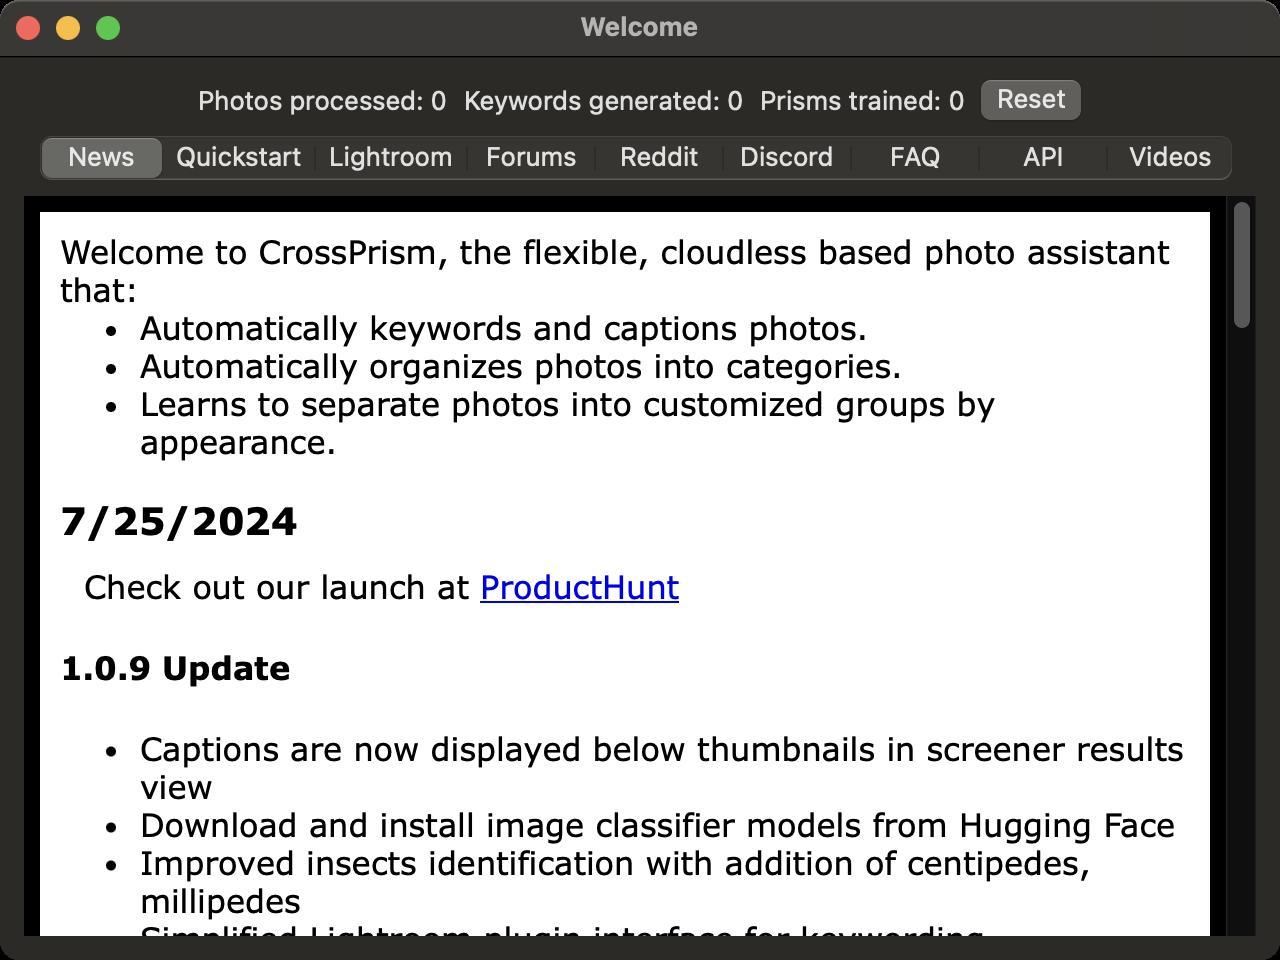
Accessibility tree:
{"name": "Welcome", "role": "AXWindow", "description": null, "role_description": "standard window", "value": null, "position": "544.00;295.00", "size": "640;480", "children": [{"name": null, "role": "AXGroup", "description": null, "role_description": "group", "value": null, "position": "0.00;0.00", "size": "640;480", "children": [{"name": null, "role": "AXStaticText", "description": null, "role_description": "text", "value": "Photos processed: 0", "position": "99.00;42.00", "size": "125;16", "children": []}, {"name": null, "role": "AXStaticText", "description": null, "role_description": "text", "value": "Keywords generated: 0", "position": "232.00;42.00", "size": "140;16", "children": []}, {"name": null, "role": "AXStaticText", "description": null, "role_description": "text", "value": "Prisms trained: 0", "position": "380.00;42.00", "size": "102;16", "children": []}, {"name": null, "role": "AXButton", "description": "Reset", "role_description": "button", "value": null, "position": "498.50;41.00", "size": "34;16", "children": []}, {"name": null, "role": "AXRadioGroup", "description": null, "role_description": "radio group", "value": "{\n    \"name\": null,\n    \"role\": \"AXRadioButton\",\n    \"description\": \"News\",\n    \"role_description\": \"radio button\",\n    \"value\": 1,\n    \"position\": \"18.00;67.00\",\n    \"size\": \"64;24\",\n    \"children\": []\n}", "position": "20.00;68.00", "size": "600;22", "children": [{"name": null, "role": "AXRadioButton", "description": "News", "role_description": "radio button", "value": 1, "position": "18.00;67.00", "size": "64;24", "children": []}, {"name": null, "role": "AXRadioButton", "description": "Quickstart", "role_description": "radio button", "value": 0, "position": "82.00;67.00", "size": "76;24", "children": []}, {"name": null, "role": "AXRadioButton", "description": "Lightroom", "role_description": "radio button", "value": 0, "position": "158.00;67.00", "size": "76;24", "children": []}, {"name": null, "role": "AXRadioButton", "description": "Forums", "role_description": "radio button", "value": 0, "position": "234.00;67.00", "size": "64;24", "children": []}, {"name": null, "role": "AXRadioButton", "description": "Reddit", "role_description": "radio button", "value": 0, "position": "298.00;67.00", "size": "64;24", "children": []}, {"name": null, "role": "AXRadioButton", "description": "Discord", "role_description": "radio button", "value": 0, "position": "362.00;67.00", "size": "64;24", "children": []}, {"name": null, "role": "AXRadioButton", "description": "FAQ", "role_description": "radio button", "value": 0, "position": "426.00;67.00", "size": "64;24", "children": []}, {"name": null, "role": "AXRadioButton", "description": "API", "role_description": "radio button", "value": 0, "position": "490.00;67.00", "size": "64;24", "children": []}, {"name": null, "role": "AXRadioButton", "description": "Videos", "role_description": "radio button", "value": 0, "position": "554.00;67.00", "size": "64;24", "children": []}]}, {"name": null, "role": "AXGroup", "description": null, "role_description": "group", "value": null, "position": "12.00;98.00", "size": "616;370", "children": [{"name": null, "role": "AXGroup", "description": null, "role_description": "group", "value": null, "position": "12.00;98.00", "size": "616;370", "children": [{"name": "", "role": "AXScrollArea", "description": "", "role_description": "scroll area", "value": "", "position": "12.00;98.00", "size": "616;370", "children": [{"name": "", "role": "AXWebArea", "description": "CrossPrism News", "role_description": "HTML content", "value": "", "position": "12.00;98.00", "size": "601;2066", "children": [{"name": "", "role": "AXStaticText", "description": "", "role_description": "text", "value": "Welcome to CrossPrism, the flexible, cloudless based photo assistant that:", "position": "30.00;116.00", "size": "555;38", "children": []}, {"name": "", "role": "AXList", "description": "", "role_description": "content list", "value": "", "position": "30.00;154.00", "size": "565;76", "children": [{"name": "", "role": "AXGroup", "description": "", "role_description": "group", "value": "", "position": "70.00;154.00", "size": "525;19", "children": [{"name": "", "role": "AXListMarker", "description": "", "role_description": "list marker", "value": "•", "position": "52.00;154.00", "size": "7;19", "children": []}, {"name": "", "role": "AXStaticText", "description": "", "role_description": "text", "value": "Automatically keywords and captions photos.", "position": "70.00;154.00", "size": "365;19", "children": []}]}, {"name": "", "role": "AXGroup", "description": "", "role_description": "group", "value": "", "position": "70.00;173.00", "size": "525;19", "children": [{"name": "", "role": "AXListMarker", "description": "", "role_description": "list marker", "value": "•", "position": "52.00;173.00", "size": "7;19", "children": []}, {"name": "", "role": "AXStaticText", "description": "", "role_description": "text", "value": "Automatically organizes photos into categories.", "position": "70.00;173.00", "size": "382;19", "children": []}]}, {"name": "", "role": "AXGroup", "description": "", "role_description": "group", "value": "", "position": "70.00;192.00", "size": "525;38", "children": [{"name": "", "role": "AXListMarker", "description": "", "role_description": "list marker", "value": "•", "position": "52.00;192.00", "size": "7;19", "children": []}, {"name": "", "role": "AXStaticText", "description": "", "role_description": "text", "value": "Learns to separate photos into customized groups by appearance.", "position": "70.00;192.00", "size": "428;38", "children": []}]}]}, {"name": "7/25/2024", "role": "AXHeading", "description": "", "role_description": "heading", "value": 3, "position": "30.00;248.00", "size": "565;24", "children": [{"name": "", "role": "AXStaticText", "description": "", "role_description": "text", "value": "7/25/2024", "position": "30.00;248.00", "size": "119;24", "children": []}]}, {"name": "", "role": "AXGroup", "description": "", "role_description": "group", "value": "", "position": "42.00;283.00", "size": "541;20", "children": [{"name": "", "role": "AXStaticText", "description": "", "role_description": "text", "value": "Check out our launch at ", "position": "42.00;283.00", "size": "199;20", "children": []}, {"name": "ProductHunt", "role": "AXLink", "description": "", "role_description": "link", "value": "", "position": "240.00;283.00", "size": "100;20", "children": [{"name": "", "role": "AXStaticText", "description": "", "role_description": "text", "value": "ProductHunt", "position": "240.00;283.00", "size": "100;20", "children": []}]}]}, {"name": "1.0.9_Update", "role": "AXHeading", "description": "", "role_description": "heading", "value": 4, "position": "30.00;323.00", "size": "565;20", "children": [{"name": "", "role": "AXStaticText", "description": "", "role_description": "text", "value": "1.0.9 Update", "position": "30.00;323.00", "size": "116;20", "children": []}]}, {"name": "", "role": "AXList", "description": "", "role_description": "content list", "value": "", "position": "30.00;364.00", "size": "565;115", "children": [{"name": "", "role": "AXGroup", "description": "", "role_description": "group", "value": "", "position": "70.00;364.00", "size": "525;39", "children": [{"name": "", "role": "AXListMarker", "description": "", "role_description": "list marker", "value": "•", "position": "52.00;364.00", "size": "7;20", "children": []}, {"name": "", "role": "AXStaticText", "description": "", "role_description": "text", "value": "Captions are now displayed below thumbnails in screener results view", "position": "70.00;364.00", "size": "522;39", "children": []}]}, {"name": "", "role": "AXGroup", "description": "", "role_description": "group", "value": "", "position": "70.00;402.00", "size": "525;20", "children": [{"name": "", "role": "AXListMarker", "description": "", "role_description": "list marker", "value": "•", "position": "52.00;402.00", "size": "7;20", "children": []}, {"name": "", "role": "AXStaticText", "description": "", "role_description": "text", "value": "Download and install image classifier models from Hugging Face", "position": "70.00;402.00", "size": "518;20", "children": []}]}, {"name": "", "role": "AXGroup", "description": "", "role_description": "group", "value": "", "position": "70.00;421.00", "size": "525;39", "children": [{"name": "", "role": "AXListMarker", "description": "", "role_description": "list marker", "value": "•", "position": "52.00;421.00", "size": "7;20", "children": []}, {"name": "", "role": "AXStaticText", "description": "", "role_description": "text", "value": "Improved insects identification with addition of centipedes, millipedes", "position": "70.00;421.00", "size": "476;39", "children": []}]}, {"name": "", "role": "AXGroup", "description": "", "role_description": "group", "value": "", "position": "70.00;459.00", "size": "525;20", "children": [{"name": "", "role": "AXListMarker", "description": "", "role_description": "list marker", "value": "•", "position": "52.00;459.00", "size": "7;20", "children": []}, {"name": "", "role": "AXStaticText", "description": "", "role_description": "text", "value": "Simplified Lightroom plugin interface for keywording.", "position": "70.00;459.00", "size": "429;20", "children": []}]}]}, {"name": "3/20/2024", "role": "AXHeading", "description": "", "role_description": "heading", "value": 3, "position": "30.00;496.00", "size": "565;24", "children": [{"name": "", "role": "AXStaticText", "description": "", "role_description": "text", "value": "3/20/2024", "position": "30.00;496.00", "size": "119;24", "children": []}]}, {"name": "", "role": "AXGroup", "description": "", "role_description": "group", "value": "", "position": "42.00;531.00", "size": "541;58", "children": [{"name": "", "role": "AXStaticText", "description": "", "role_description": "text", "value": "Support for video! Train models to search through video frames and keyword videos. Use the built in player to see where the keywords occur on a video timeline.", "position": "42.00;531.00", "size": "513;58", "children": []}]}, {"name": "", "role": "AXScrollArea", "description": "", "role_description": "scroll area", "value": "", "position": "30.00;601.00", "size": "560;315", "children": [{"name": "", "role": "AXWebArea", "description": "YouTube video player", "role_description": "HTML content", "value": "", "position": "30.00;601.00", "size": "560;315", "children": [{"name": "", "role": "AXGroup", "description": "YouTube Video Player", "role_description": "group", "value": "", "position": "30.00;601.00", "size": "560;315", "children": [{"name": "", "role": "AXGroup", "description": "", "role_description": "group", "value": "", "position": "30.00;286.00", "size": "560;315", "children": [{"name": "", "role": "AXGroup", "description": "", "role_description": "video playback", "value": "", "position": "30.00;286.00", "size": "560;315", "children": []}]}, {"name": "", "role": "AXGroup", "description": "", "role_description": "group", "value": "", "position": "30.00;601.00", "size": "560;99", "children": []}, {"name": "", "role": "AXGroup", "description": "", "role_description": "group", "value": "", "position": "30.00;601.00", "size": "0;0", "children": []}, {"name": "", "role": "AXLink", "description": "Photo image of CrossPrism", "role_description": "link", "value": "", "position": "42.00;613.00", "size": "40;40", "children": []}, {"name": "CrossPrism_Video_Scan/Search_through_Tesla_sentry_side_camera_videos", "role": "AXLink", "description": "", "role_description": "link", "value": "", "position": "92.00;622.00", "size": "418;23", "children": [{"name": "", "role": "AXStaticText", "description": "", "role_description": "text", "value": "CrossPrism Video Scan/Search through Tesla sentry side camera videos", "position": "92.00;623.00", "size": "414;21", "children": []}]}, {"name": "", "role": "AXGroup", "description": "", "role_description": "group", "value": "", "position": "30.00;601.00", "size": "0;0", "children": []}, {"name": "", "role": "AXGroup", "description": "", "role_description": "group", "value": "", "position": "510.00;601.00", "size": "68;60", "children": [{"name": "", "role": "AXPopUpButton", "description": "Share", "role_description": "pop up button", "value": "", "position": "520.00;601.00", "size": "48;60", "children": []}]}, {"name": "", "role": "AXGroup", "description": "", "role_description": "group", "value": "", "position": "30.00;601.00", "size": "560;315", "children": [{"name": "", "role": "AXGroup", "description": "", "role_description": "group", "value": "", "position": "30.00;601.00", "size": "560;315", "children": []}, {"name": "", "role": "AXButton", "description": "Play", "role_description": "button", "value": "", "position": "276.00;734.00", "size": "68;49", "children": []}]}, {"name": "", "role": "AXGroup", "description": "", "role_description": "group", "value": "", "position": "30.00;601.00", "size": "0;0", "children": []}, {"name": "", "role": "AXGroup", "description": "", "role_description": "group", "value": "", "position": "30.00;601.00", "size": "0;0", "children": []}, {"name": "", "role": "AXLink", "description": "Watch on YouTube", "role_description": "link", "value": "", "position": "30.00;864.00", "size": "172;47", "children": []}]}]}]}, {"name": "2/7/2024", "role": "AXHeading", "description": "", "role_description": "heading", "value": 3, "position": "30.00;937.00", "size": "565;24", "children": [{"name": "", "role": "AXStaticText", "description": "", "role_description": "text", "value": "2/7/2024", "position": "30.00;937.00", "size": "106;24", "children": []}]}, {"name": "", "role": "AXGroup", "description": "", "role_description": "group", "value": "", "position": "42.00;972.00", "size": "541;39", "children": [{"name": "", "role": "AXStaticText", "description": "", "role_description": "text", "value": "Applying image assessment to a photography website's popular and fresh photos. Where do your photos rank?", "position": "42.00;972.00", "size": "514;39", "children": []}]}, {"name": "", "role": "AXScrollArea", "description": "", "role_description": "scroll area", "value": "", "position": "30.00;1023.00", "size": "560;315", "children": [{"name": "", "role": "AXWebArea", "description": "YouTube video player", "role_description": "HTML content", "value": "", "position": "30.00;1023.00", "size": "560;315", "children": [{"name": "", "role": "AXGroup", "description": "YouTube Video Player", "role_description": "group", "value": "", "position": "30.00;1023.00", "size": "560;315", "children": [{"name": "", "role": "AXGroup", "description": "", "role_description": "group", "value": "", "position": "30.00;708.00", "size": "560;315", "children": [{"name": "", "role": "AXGroup", "description": "", "role_description": "video playback", "value": "", "position": "30.00;708.00", "size": "560;315", "children": []}]}, {"name": "", "role": "AXGroup", "description": "", "role_description": "group", "value": "", "position": "30.00;1023.00", "size": "560;99", "children": []}, {"name": "", "role": "AXGroup", "description": "", "role_description": "group", "value": "", "position": "30.00;1023.00", "size": "0;0", "children": []}, {"name": "", "role": "AXLink", "description": "Photo image of CrossPrism", "role_description": "link", "value": "", "position": "42.00;1035.00", "size": "40;40", "children": []}, {"name": "CrossPrism_Image_Assessment_comparison_#macOS_#app_#photography", "role": "AXLink", "description": "", "role_description": "link", "value": "", "position": "92.00;1044.00", "size": "418;23", "children": [{"name": "", "role": "AXStaticText", "description": "", "role_description": "text", "value": "CrossPrism Image Assessment comparison #macOS #app #photography", "position": "92.00;1045.00", "size": "587;21", "children": []}]}, {"name": "", "role": "AXGroup", "description": "", "role_description": "group", "value": "", "position": "30.00;1023.00", "size": "0;0", "children": []}, {"name": "", "role": "AXGroup", "description": "", "role_description": "group", "value": "", "position": "510.00;1023.00", "size": "68;60", "children": [{"name": "", "role": "AXPopUpButton", "description": "Share", "role_description": "pop up button", "value": "", "position": "520.00;1023.00", "size": "48;60", "children": []}]}, {"name": "", "role": "AXGroup", "description": "", "role_description": "group", "value": "", "position": "30.00;1023.00", "size": "560;315", "children": [{"name": "", "role": "AXGroup", "description": "", "role_description": "group", "value": "", "position": "30.00;1023.00", "size": "560;315", "children": []}, {"name": "", "role": "AXButton", "description": "Play", "role_description": "button", "value": "", "position": "276.00;1156.00", "size": "68;49", "children": []}]}, {"name": "", "role": "AXGroup", "description": "", "role_description": "group", "value": "", "position": "30.00;1023.00", "size": "0;0", "children": []}, {"name": "", "role": "AXGroup", "description": "", "role_description": "group", "value": "", "position": "30.00;1023.00", "size": "0;0", "children": []}, {"name": "", "role": "AXLink", "description": "Watch on YouTube", "role_description": "link", "value": "", "position": "30.00;1286.00", "size": "172;47", "children": []}]}]}]}, {"name": "2/1/2024", "role": "AXHeading", "description": "", "role_description": "heading", "value": 3, "position": "30.00;1359.00", "size": "565;24", "children": [{"name": "", "role": "AXStaticText", "description": "", "role_description": "text", "value": "2/1/2024", "position": "30.00;1359.00", "size": "106;24", "children": []}]}, {"name": "", "role": "AXGroup", "description": "", "role_description": "group", "value": "", "position": "42.00;1394.00", "size": "541;20", "children": [{"name": "", "role": "AXStaticText", "description": "", "role_description": "text", "value": "Training traditional AI vision models with photo/label associations:", "position": "42.00;1394.00", "size": "536;20", "children": []}]}, {"name": "", "role": "AXScrollArea", "description": "", "role_description": "scroll area", "value": "", "position": "30.00;1425.00", "size": "560;315", "children": [{"name": "", "role": "AXWebArea", "description": "YouTube video player", "role_description": "HTML content", "value": "", "position": "30.00;1425.00", "size": "560;315", "children": [{"name": "", "role": "AXGroup", "description": "YouTube Video Player", "role_description": "group", "value": "", "position": "30.00;1425.00", "size": "560;315", "children": [{"name": "", "role": "AXGroup", "description": "", "role_description": "group", "value": "", "position": "30.00;1110.00", "size": "560;315", "children": [{"name": "", "role": "AXGroup", "description": "", "role_description": "video playback", "value": "", "position": "30.00;1110.00", "size": "560;315", "children": []}]}, {"name": "", "role": "AXGroup", "description": "", "role_description": "group", "value": "", "position": "30.00;1425.00", "size": "560;99", "children": []}, {"name": "", "role": "AXGroup", "description": "", "role_description": "group", "value": "", "position": "30.00;1425.00", "size": "0;0", "children": []}, {"name": "", "role": "AXLink", "description": "Photo image of CrossPrism", "role_description": "link", "value": "", "position": "42.00;1437.00", "size": "40;40", "children": []}, {"name": "CrossPrism_MacOS_Photo_Labeling_Training_#macos_#app_#lightroom_#ai", "role": "AXLink", "description": "", "role_description": "link", "value": "", "position": "92.00;1446.00", "size": "418;23", "children": [{"name": "", "role": "AXStaticText", "description": "", "role_description": "text", "value": "CrossPrism MacOS Photo Labeling Training #macos #app #lightroom #ai", "position": "92.00;1447.00", "size": "587;21", "children": []}]}, {"name": "", "role": "AXGroup", "description": "", "role_description": "group", "value": "", "position": "30.00;1425.00", "size": "0;0", "children": []}, {"name": "", "role": "AXGroup", "description": "", "role_description": "group", "value": "", "position": "510.00;1425.00", "size": "68;60", "children": [{"name": "", "role": "AXPopUpButton", "description": "Share", "role_description": "pop up button", "value": "", "position": "520.00;1425.00", "size": "48;60", "children": []}]}, {"name": "", "role": "AXGroup", "description": "", "role_description": "group", "value": "", "position": "30.00;1425.00", "size": "560;315", "children": [{"name": "", "role": "AXGroup", "description": "", "role_description": "group", "value": "", "position": "30.00;1425.00", "size": "560;315", "children": []}, {"name": "", "role": "AXButton", "description": "Play", "role_description": "button", "value": "", "position": "276.00;1558.00", "size": "68;49", "children": []}]}, {"name": "", "role": "AXGroup", "description": "", "role_description": "group", "value": "", "position": "30.00;1425.00", "size": "0;0", "children": []}, {"name": "", "role": "AXGroup", "description": "", "role_description": "group", "value": "", "position": "30.00;1425.00", "size": "0;0", "children": []}, {"name": "", "role": "AXLink", "description": "Watch on YouTube", "role_description": "link", "value": "", "position": "30.00;1688.00", "size": "172;47", "children": []}]}]}]}, {"name": "1/28/2024", "role": "AXHeading", "description": "", "role_description": "heading", "value": 3, "position": "30.00;1762.00", "size": "565;24", "children": [{"name": "", "role": "AXStaticText", "description": "", "role_description": "text", "value": "1/28/2024", "position": "30.00;1762.00", "size": "119;24", "children": []}]}, {"name": "", "role": "AXGroup", "description": "", "role_description": "group", "value": "", "position": "42.00;1797.00", "size": "541;20", "children": [{"name": "", "role": "AXStaticText", "description": "", "role_description": "text", "value": "Get started with training descriptive type prisms:", "position": "42.00;1797.00", "size": "398;20", "children": []}]}, {"name": "", "role": "AXScrollArea", "description": "", "role_description": "scroll area", "value": "", "position": "30.00;1828.00", "size": "560;315", "children": [{"name": "", "role": "AXWebArea", "description": "YouTube video player", "role_description": "HTML content", "value": "", "position": "30.00;1828.00", "size": "560;315", "children": [{"name": "", "role": "AXGroup", "description": "YouTube Video Player", "role_description": "group", "value": "", "position": "30.00;1828.00", "size": "560;315", "children": [{"name": "", "role": "AXGroup", "description": "", "role_description": "group", "value": "", "position": "30.00;1513.00", "size": "560;315", "children": [{"name": "", "role": "AXGroup", "description": "", "role_description": "video playback", "value": "", "position": "30.00;1513.00", "size": "560;315", "children": []}]}, {"name": "", "role": "AXGroup", "description": "", "role_description": "group", "value": "", "position": "30.00;1828.00", "size": "560;99", "children": []}, {"name": "", "role": "AXGroup", "description": "", "role_description": "group", "value": "", "position": "30.00;1828.00", "size": "0;0", "children": []}, {"name": "", "role": "AXLink", "description": "Photo image of CrossPrism", "role_description": "link", "value": "", "position": "42.00;1840.00", "size": "40;40", "children": []}, {"name": "CrossPrism_Descriptive_Training_#crossprism_#lightroom_#photography_#macOS_#computervision", "role": "AXLink", "description": "", "role_description": "link", "value": "", "position": "92.00;1849.00", "size": "418;23", "children": [{"name": "", "role": "AXStaticText", "description": "", "role_description": "text", "value": "CrossPrism Descriptive Training #crossprism #lightroom #photography #macOS #computervision", "position": "92.00;1850.00", "size": "416;21", "children": []}]}, {"name": "", "role": "AXGroup", "description": "", "role_description": "group", "value": "", "position": "30.00;1828.00", "size": "0;0", "children": []}, {"name": "", "role": "AXGroup", "description": "", "role_description": "group", "value": "", "position": "510.00;1828.00", "size": "68;60", "children": [{"name": "", "role": "AXPopUpButton", "description": "Share", "role_description": "pop up button", "value": "", "position": "520.00;1828.00", "size": "48;60", "children": []}]}, {"name": "", "role": "AXGroup", "description": "", "role_description": "group", "value": "", "position": "30.00;1828.00", "size": "560;315", "children": [{"name": "", "role": "AXGroup", "description": "", "role_description": "group", "value": "", "position": "30.00;1828.00", "size": "560;315", "children": []}, {"name": "", "role": "AXButton", "description": "Play", "role_description": "button", "value": "", "position": "276.00;1961.00", "size": "68;49", "children": []}]}, {"name": "", "role": "AXGroup", "description": "", "role_description": "group", "value": "", "position": "30.00;1828.00", "size": "0;0", "children": []}, {"name": "", "role": "AXGroup", "description": "", "role_description": "group", "value": "", "position": "30.00;1828.00", "size": "0;0", "children": []}, {"name": "", "role": "AXLink", "description": "Watch on YouTube", "role_description": "link", "value": "", "position": "30.00;2091.00", "size": "172;47", "children": []}]}]}]}]}, {"name": "", "role": "AXScrollBar", "description": "", "role_description": "scroll bar", "value": 0.0, "position": "613.00;98.00", "size": "15;370", "children": []}]}]}]}]}, {"name": null, "role": "AXButton", "description": null, "role_description": "close button", "value": null, "position": "7.00;6.00", "size": "14;16", "children": []}, {"name": null, "role": "AXButton", "description": null, "role_description": "full screen button", "value": null, "position": "47.00;6.00", "size": "14;16", "children": [{"name": null, "role": "AXGroup", "description": null, "role_description": "group", "value": null, "position": "47.00;6.00", "size": "14;16", "children": []}]}, {"name": null, "role": "AXButton", "description": null, "role_description": "minimize button", "value": null, "position": "27.00;6.00", "size": "14;16", "children": []}, {"name": null, "role": "AXStaticText", "description": null, "role_description": "text", "value": "Welcome", "position": "288.00;5.00", "size": "64;16", "children": []}]}